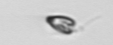
Label: Pyramimonas